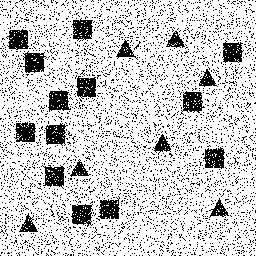
Squares: 13
Triangles: 7
Stars: 0
Total shapes: 20